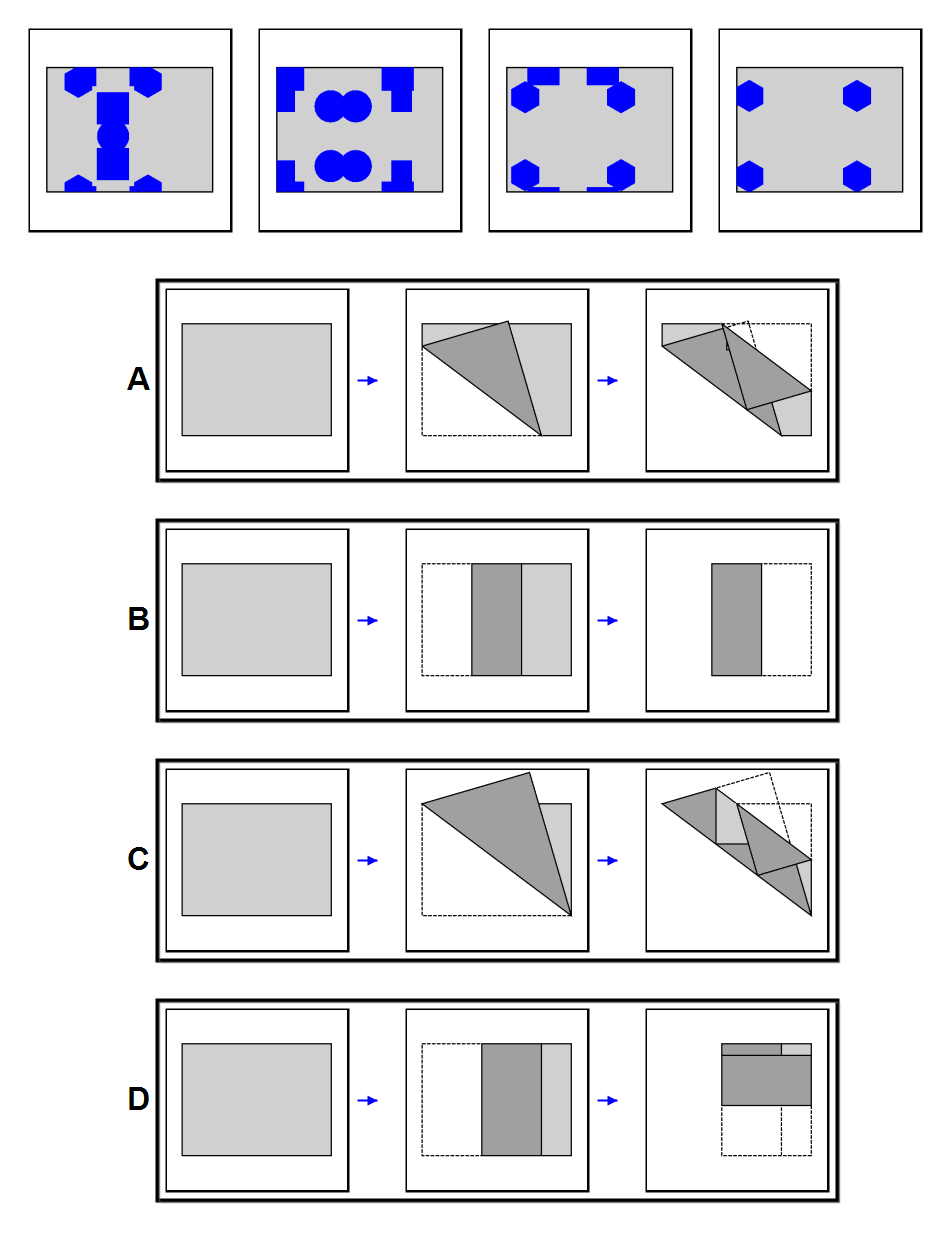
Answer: D